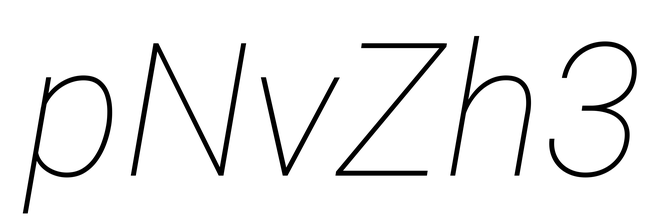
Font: Roboto-Italic_Thin_Italic